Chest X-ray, PA view. Patient: 55 years old, sex F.
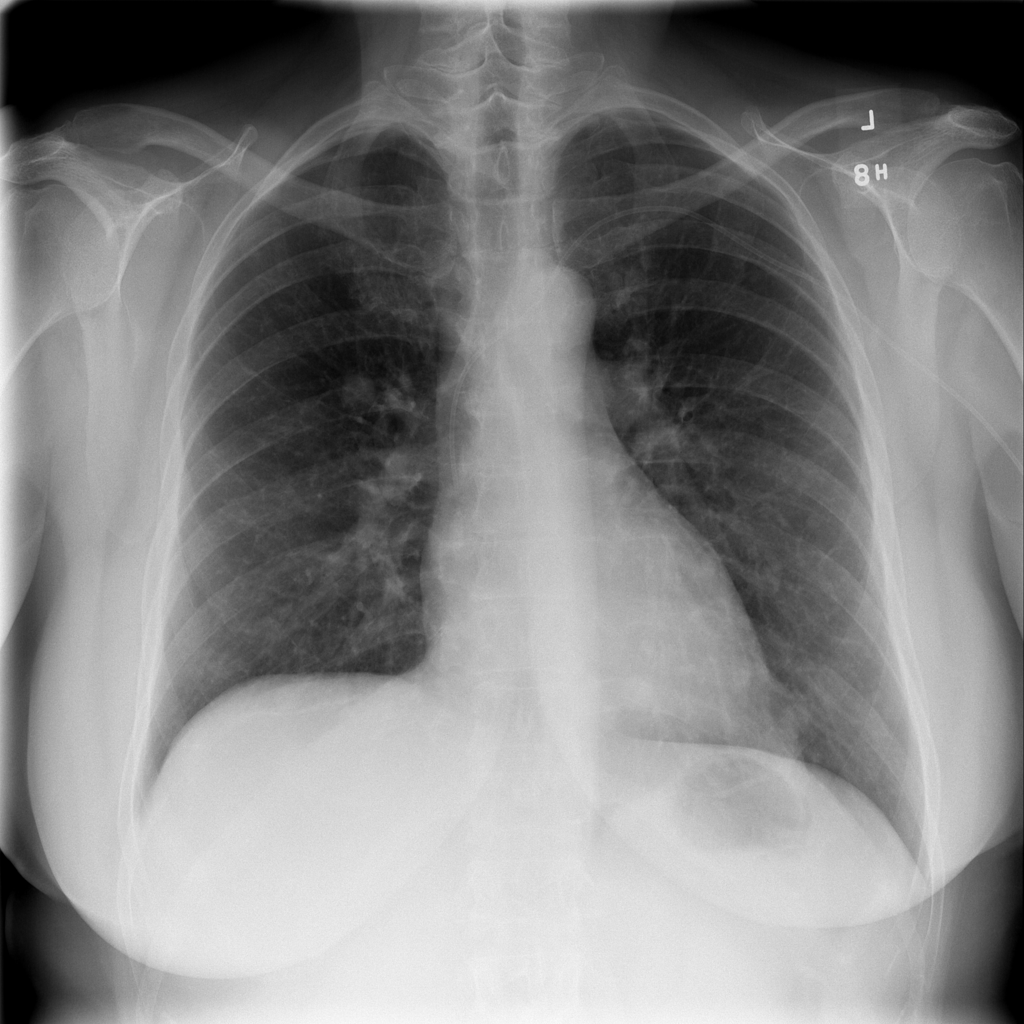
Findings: Nodule